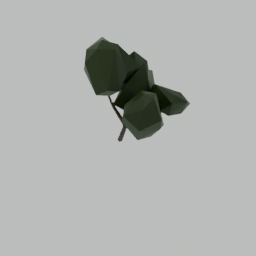
Label: nature